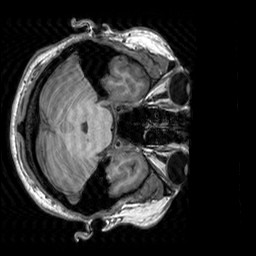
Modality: T1w
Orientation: axial
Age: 27
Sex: male
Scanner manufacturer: siemens
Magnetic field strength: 3 T
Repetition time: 2.3 s
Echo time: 0.00303 s